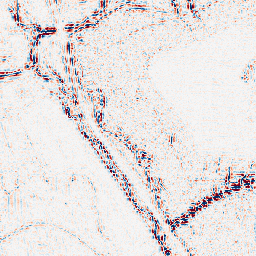
Category: wavelet
Decomposition family: wavelet_biorthogonal
Decomposition parameters: wavelet: bior2.4
level: 2
Upsampling method: bspline
Upsampling parameters: scale: 8
Upsampling scale: 8